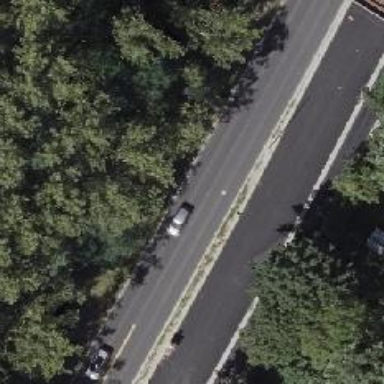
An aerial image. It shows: Primary highway with asphalt surface. It is dual carriageway with no sidewalks.